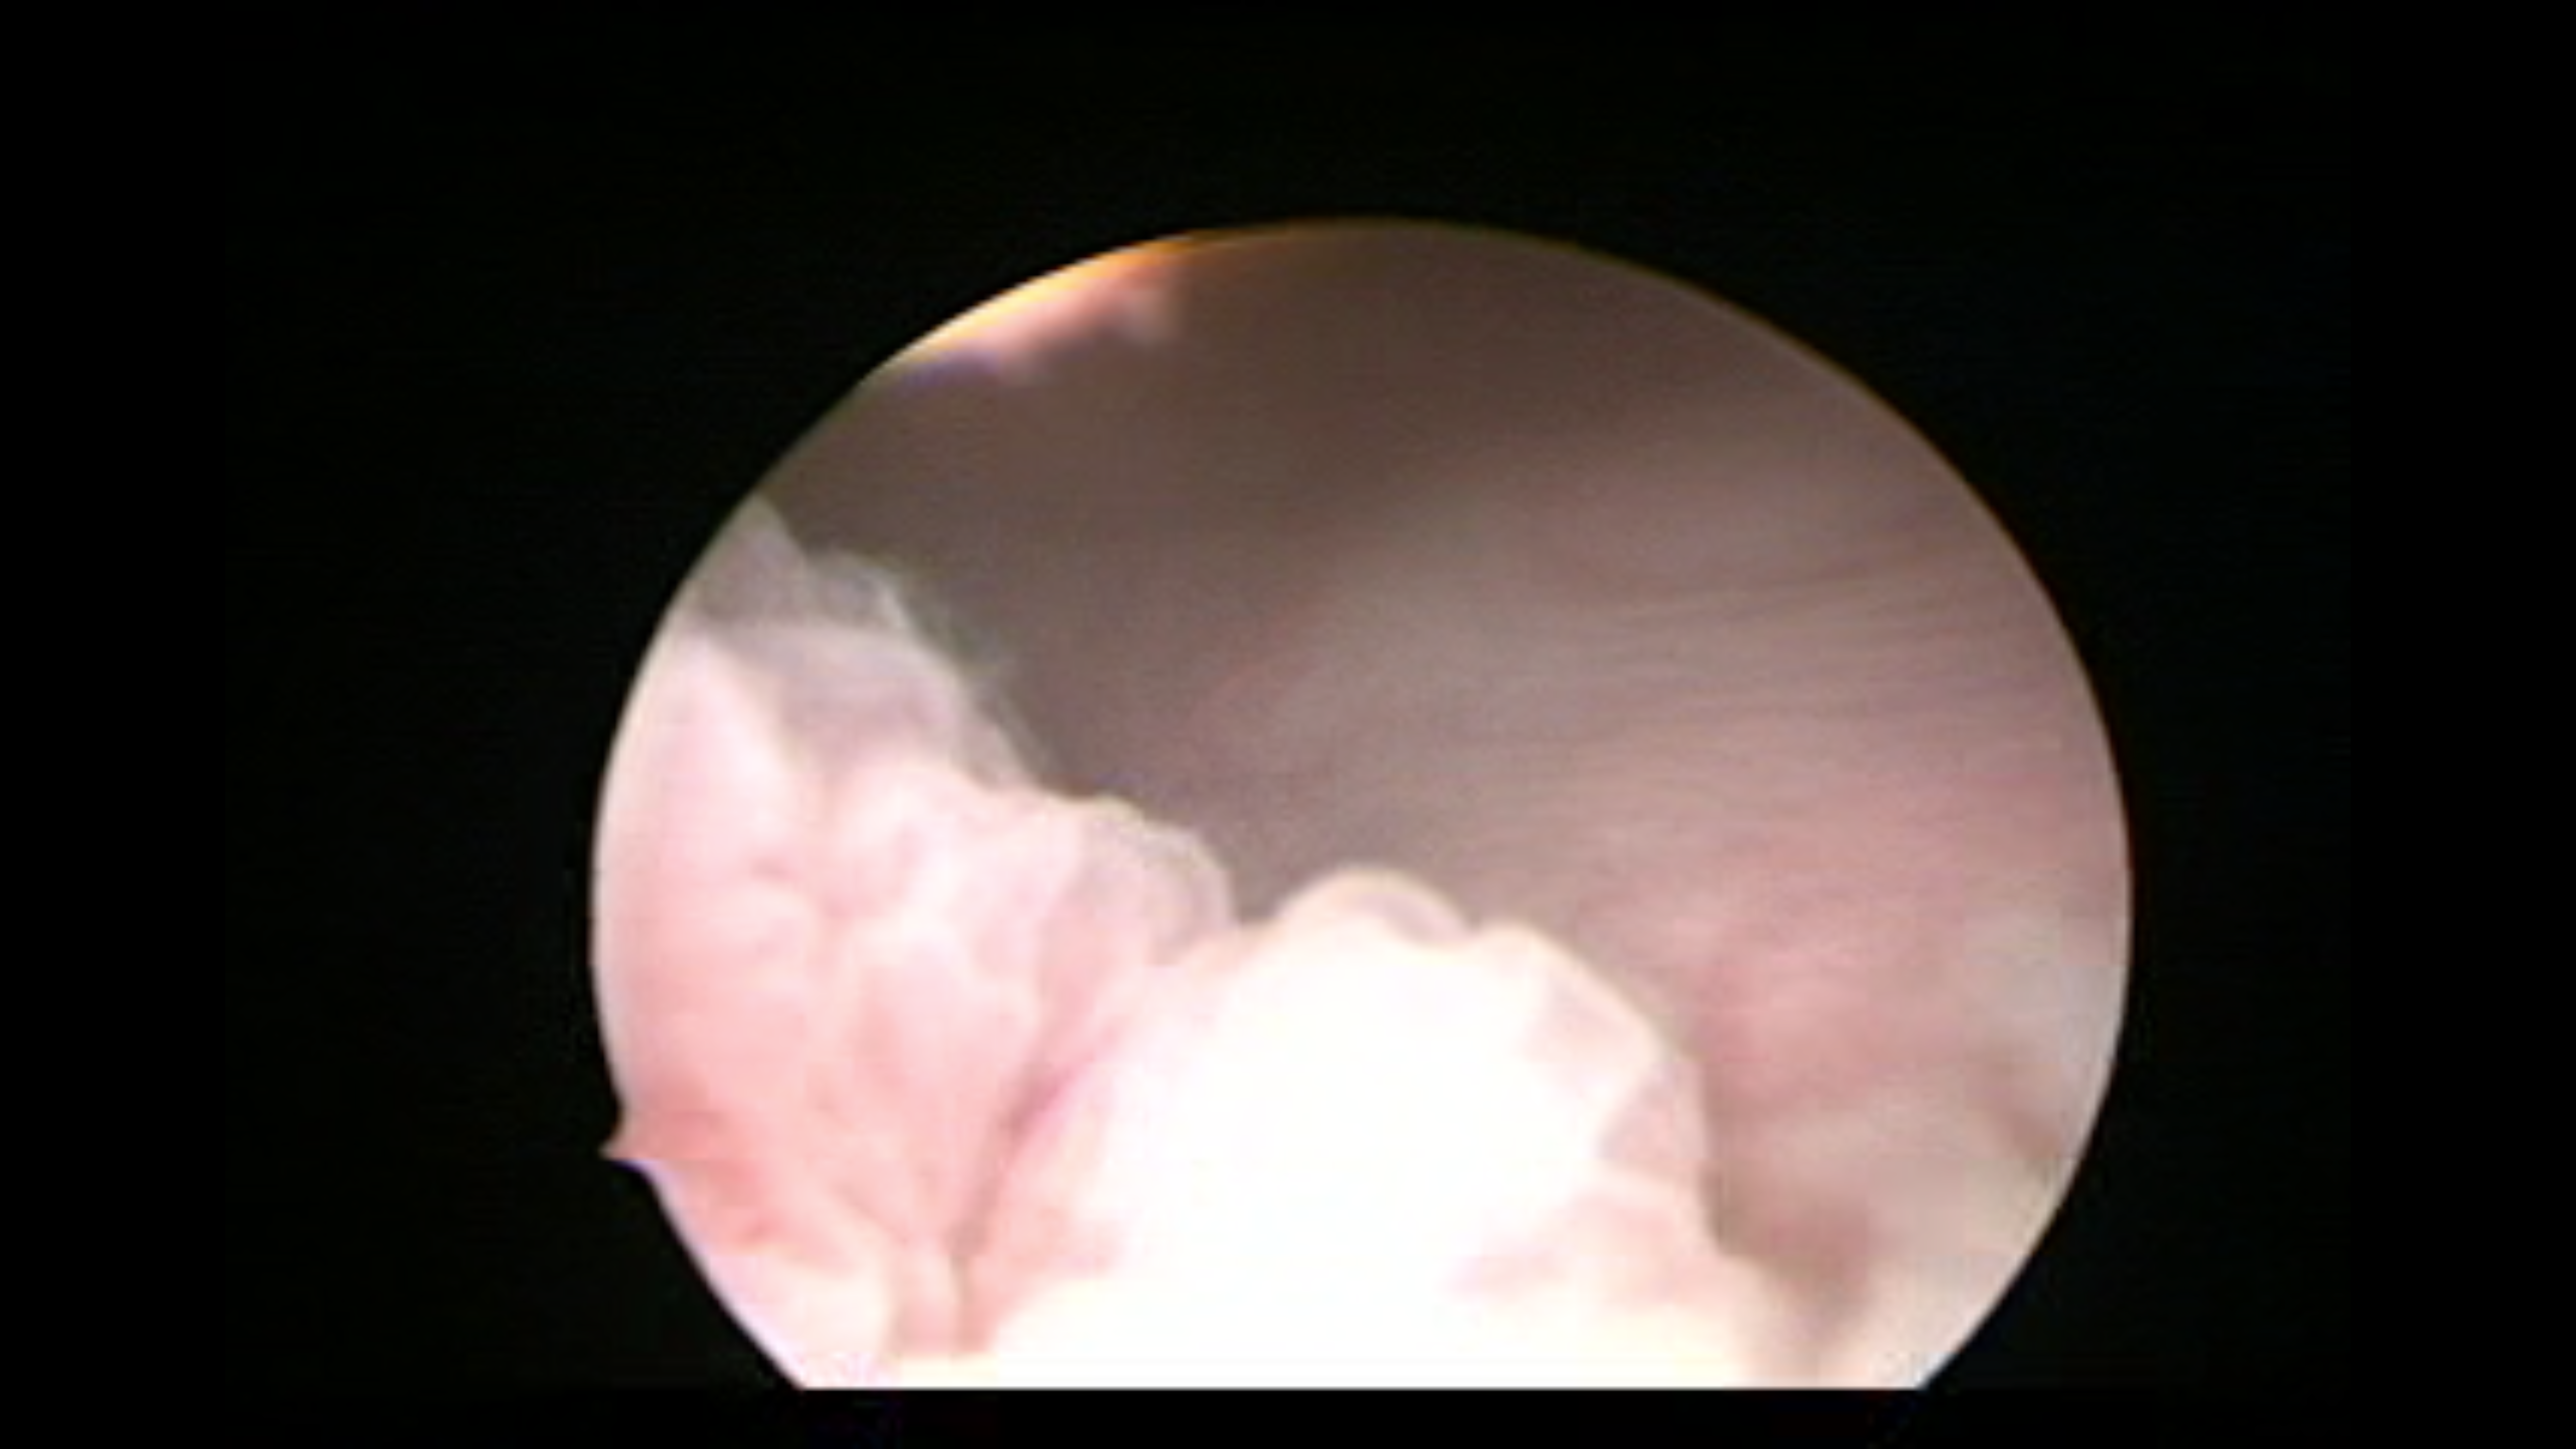
Modality: WLC
Class: Malignant
Subclass: HighGradePapillary
Lesion: Multifocal
Multifocal: 2 to 7
Stage: T2
Morphology: Papillary
Bladder cancer association: Yes